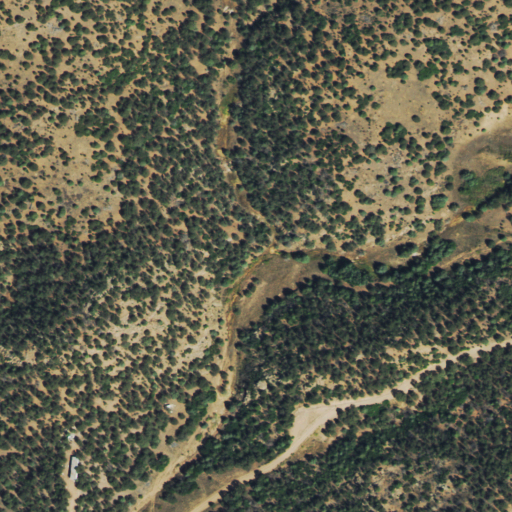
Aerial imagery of valley in Colorado named Middle Gooseberry Gulch containing evergreen forest, shrub, and open development